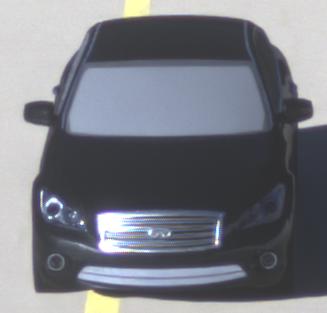
Make: Infiniti
Model: M 37
Detailed model: M (Y51)
Model produced from: 2010/10
Model produced until: 2013/11
Doors: 4
Color: black
Road condition: dry road
Daytime: sunrise or sunset
Contrast: medium contrast